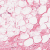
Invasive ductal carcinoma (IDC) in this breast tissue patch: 0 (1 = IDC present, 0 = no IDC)